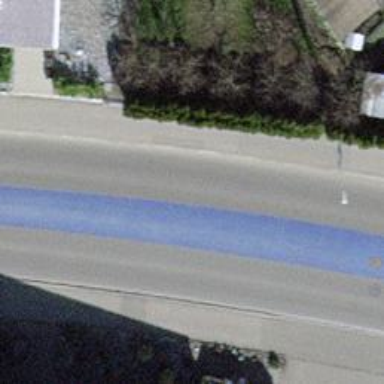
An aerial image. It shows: Asphalt sidewalk along the footway.